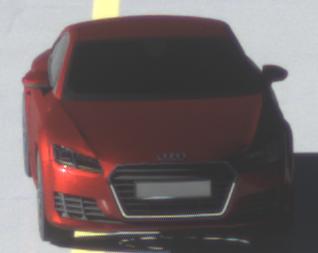
Make: Audi
Model: TT Coupé 1.8 TFSI
Detailed model: TT (8S) Coupé
Model produced from: 2015/08
Model produced until: 2018/06
Doors: 3
Color: red
Road condition: wet road
Daytime: morning or afternoon
Contrast: high contrast